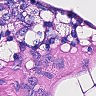
Metastatic tissue present: no